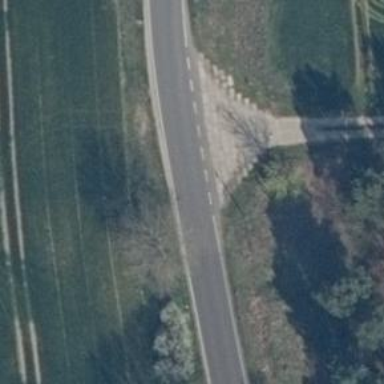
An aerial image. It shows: Unclassified road with asphalt surface.